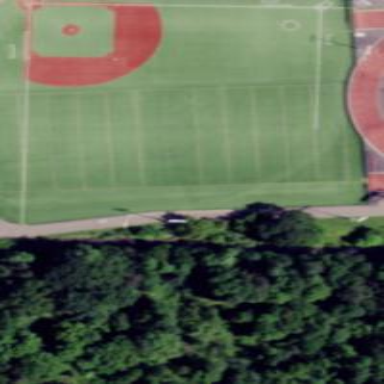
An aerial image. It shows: Baseball pitch for leisure land activities.